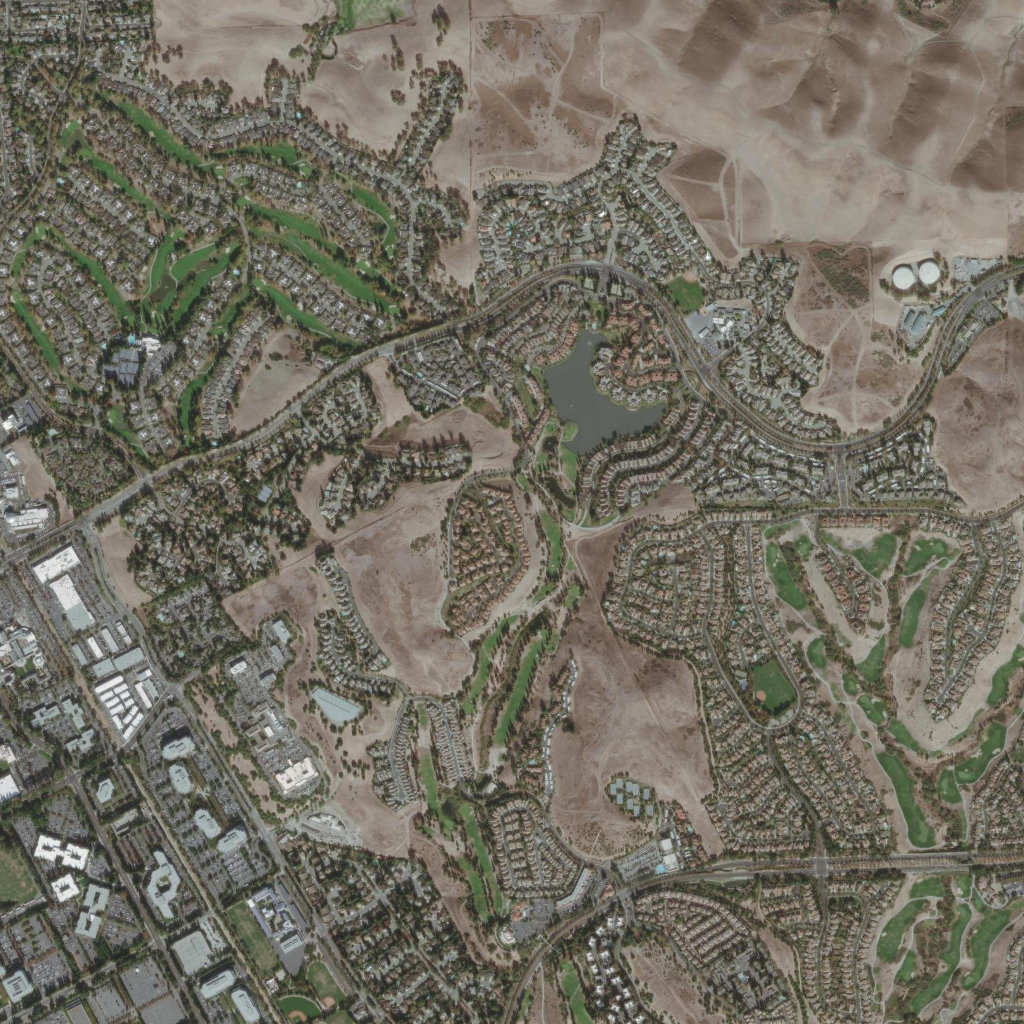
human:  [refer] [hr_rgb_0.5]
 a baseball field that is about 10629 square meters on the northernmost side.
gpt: <box>[[64, 26, 69, 31, 0]]</box>

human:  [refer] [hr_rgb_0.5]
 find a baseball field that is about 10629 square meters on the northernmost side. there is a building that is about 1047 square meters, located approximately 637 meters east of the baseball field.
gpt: <box>[[64, 26, 69, 31, 0]]</box>

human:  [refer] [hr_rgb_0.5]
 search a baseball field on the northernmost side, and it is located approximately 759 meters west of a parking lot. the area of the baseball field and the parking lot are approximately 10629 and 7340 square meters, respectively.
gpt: <box>[[64, 26, 69, 31, 0]]</box>